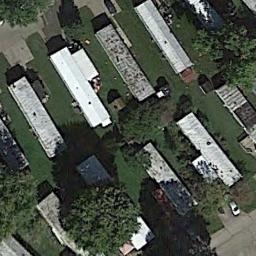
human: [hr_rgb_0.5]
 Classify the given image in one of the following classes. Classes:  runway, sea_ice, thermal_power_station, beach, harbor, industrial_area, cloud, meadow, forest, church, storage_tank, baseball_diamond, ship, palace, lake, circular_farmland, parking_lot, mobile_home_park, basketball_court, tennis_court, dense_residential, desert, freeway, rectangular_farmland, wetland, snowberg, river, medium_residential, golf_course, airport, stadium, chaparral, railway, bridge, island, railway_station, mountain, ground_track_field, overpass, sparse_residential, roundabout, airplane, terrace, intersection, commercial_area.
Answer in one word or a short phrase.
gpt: mobile_home_park